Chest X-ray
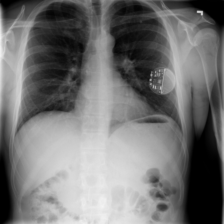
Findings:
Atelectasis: negative
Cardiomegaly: negative
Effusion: negative
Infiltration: negative
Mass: negative
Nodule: negative
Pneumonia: negative
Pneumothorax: negative
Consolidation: negative
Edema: negative
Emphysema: negative
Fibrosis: negative
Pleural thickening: negative
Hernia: negative